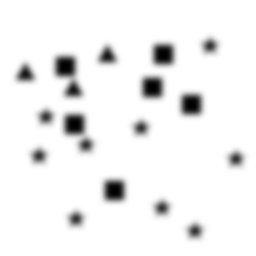
Squares: 6
Triangles: 3
Stars: 9
Total shapes: 18